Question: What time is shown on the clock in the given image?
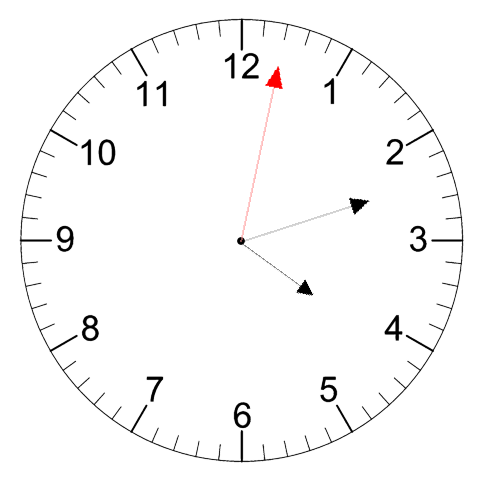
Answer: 04:12:02